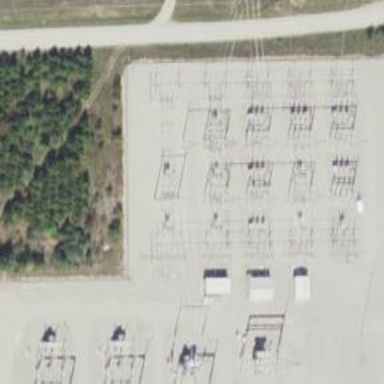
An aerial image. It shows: Switch used for power control.